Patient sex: M
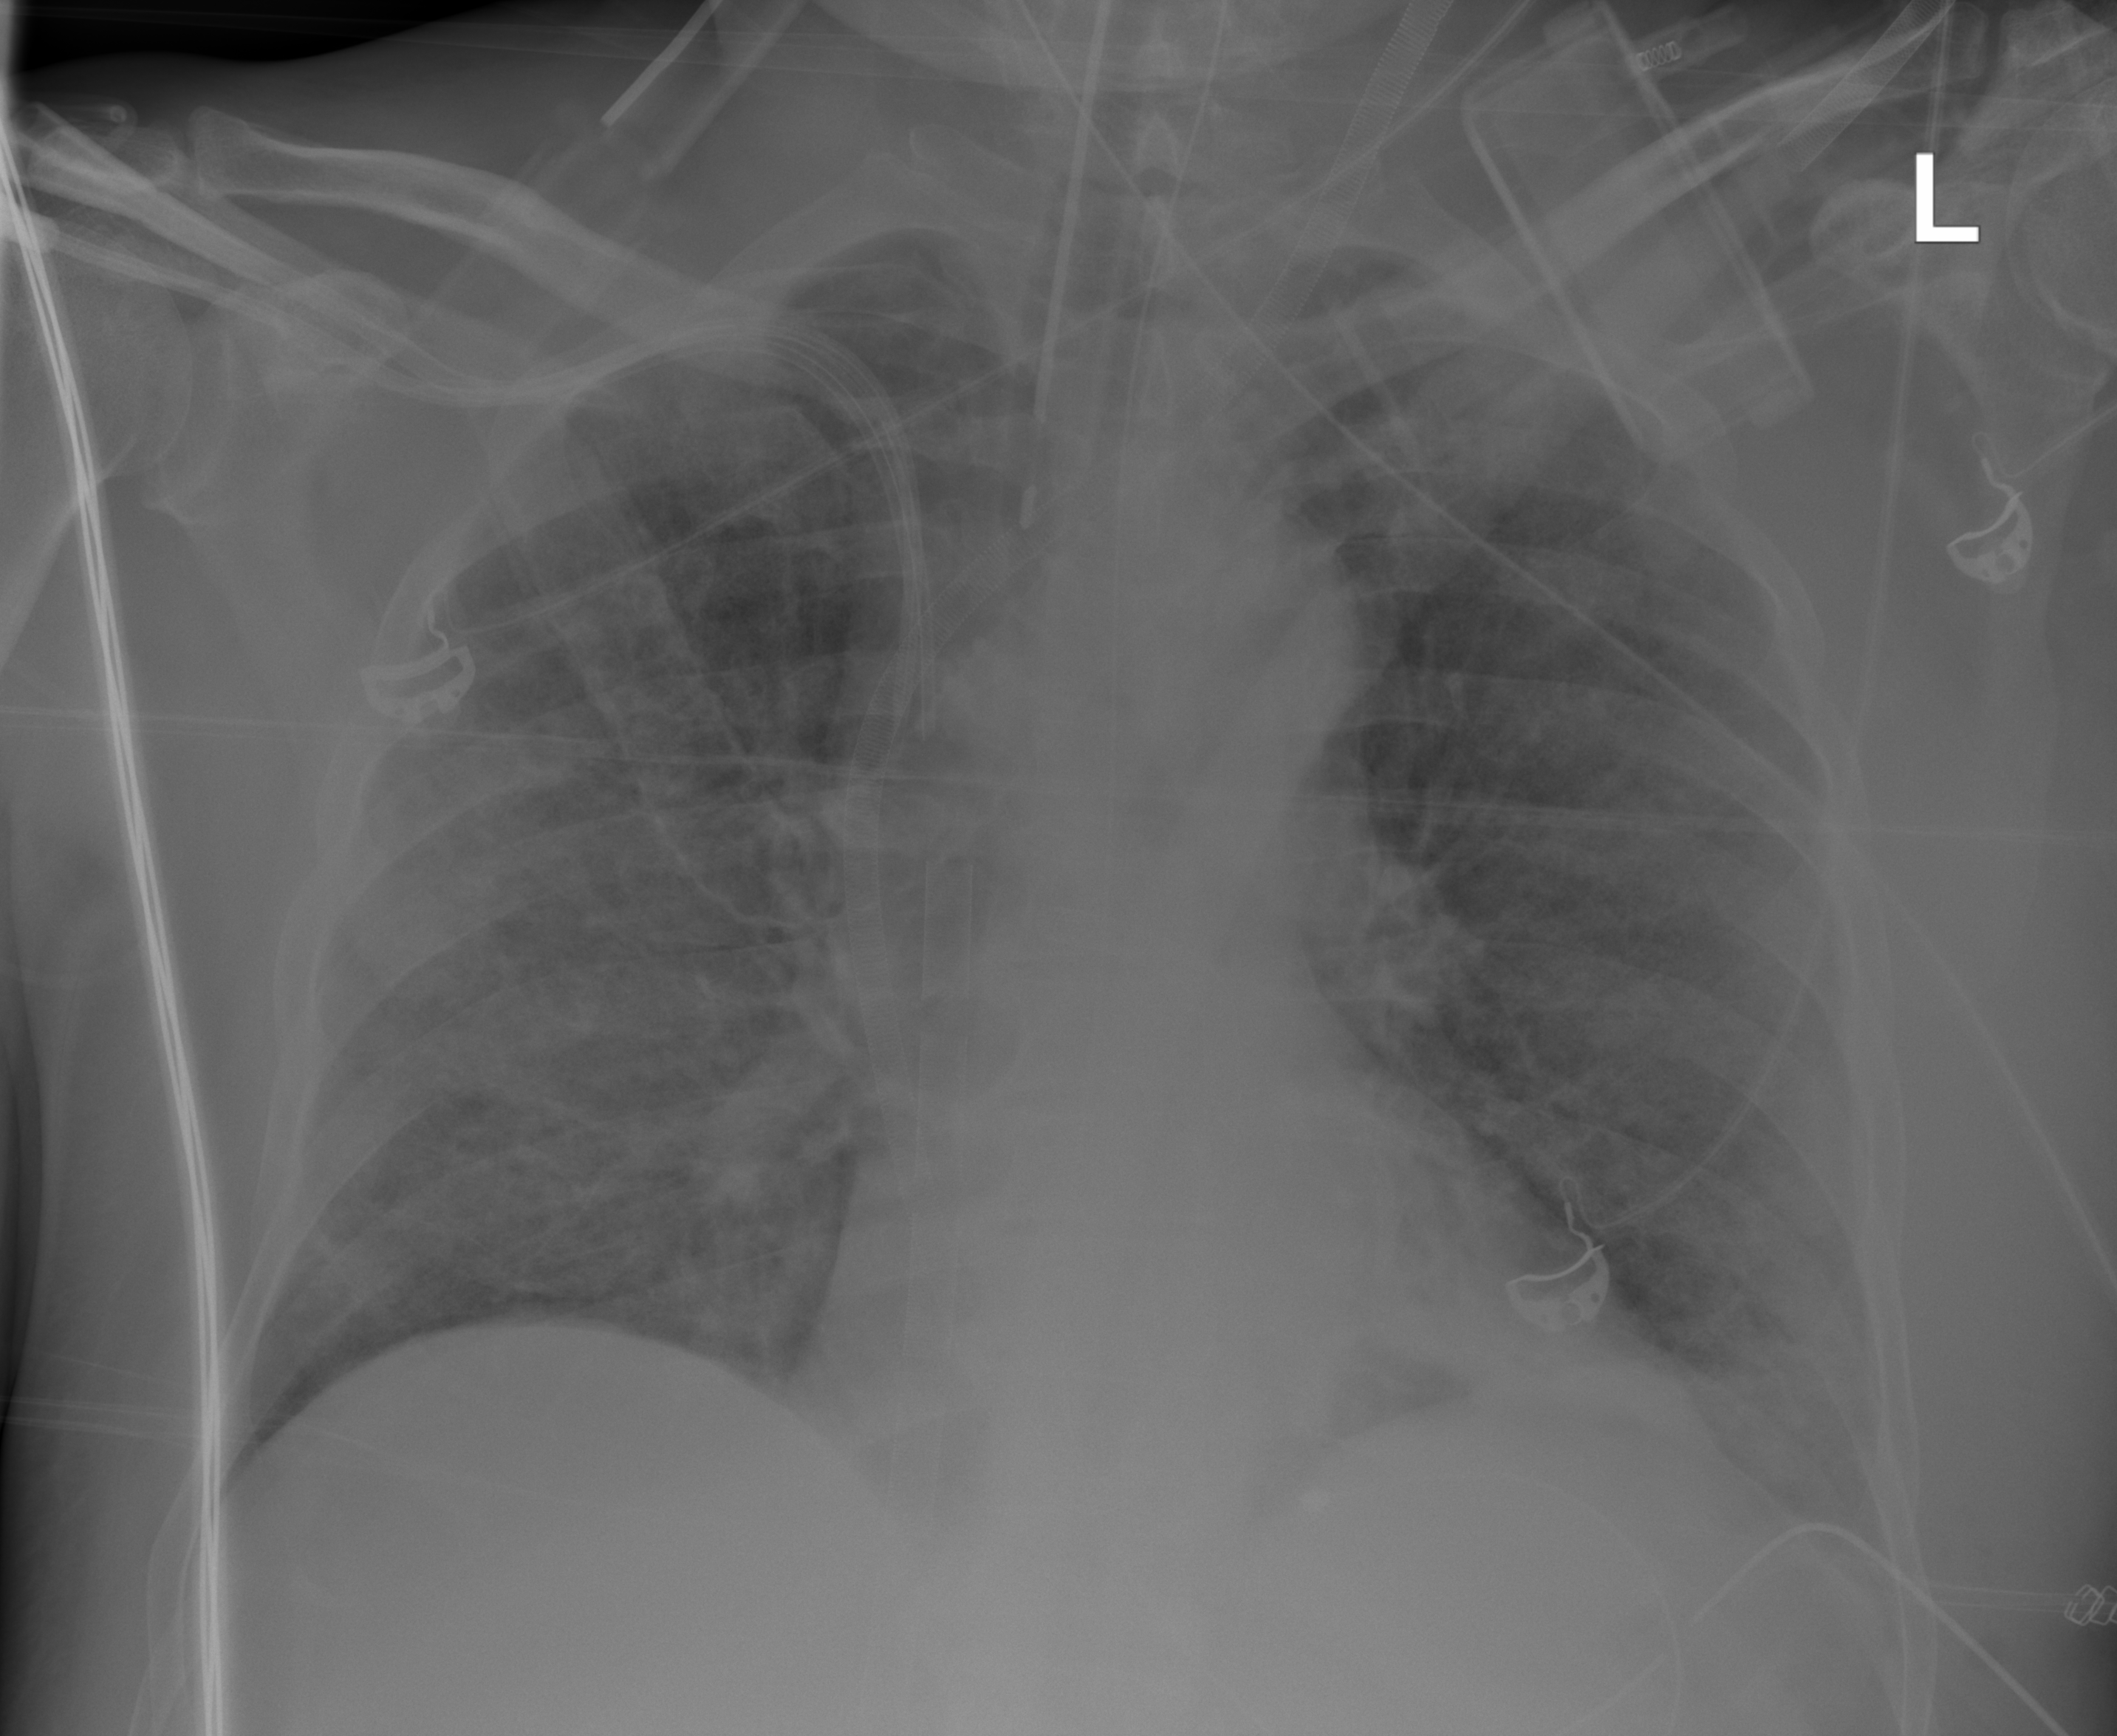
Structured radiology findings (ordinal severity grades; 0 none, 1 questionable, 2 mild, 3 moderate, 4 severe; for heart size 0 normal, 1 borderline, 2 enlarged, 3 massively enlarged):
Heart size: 0
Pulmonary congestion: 2
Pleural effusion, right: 0
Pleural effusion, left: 1
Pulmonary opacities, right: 2
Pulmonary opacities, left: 2
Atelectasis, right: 0
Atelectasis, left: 2